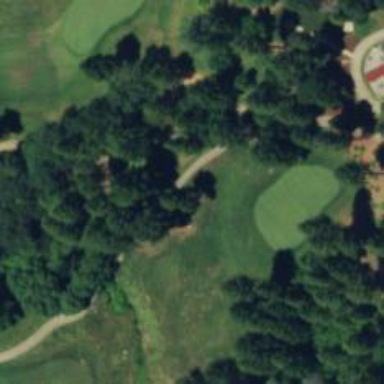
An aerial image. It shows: Golf cartpath that is also road path.